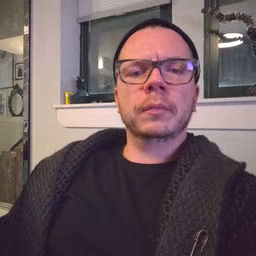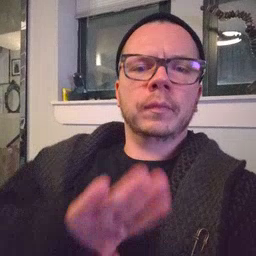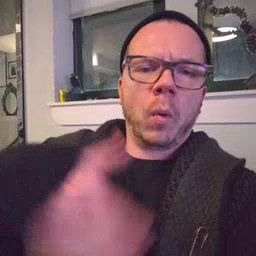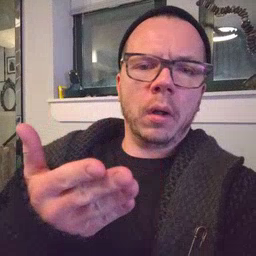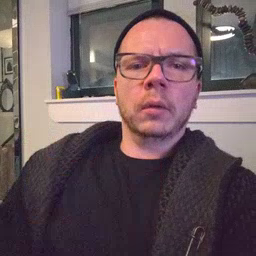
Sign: all